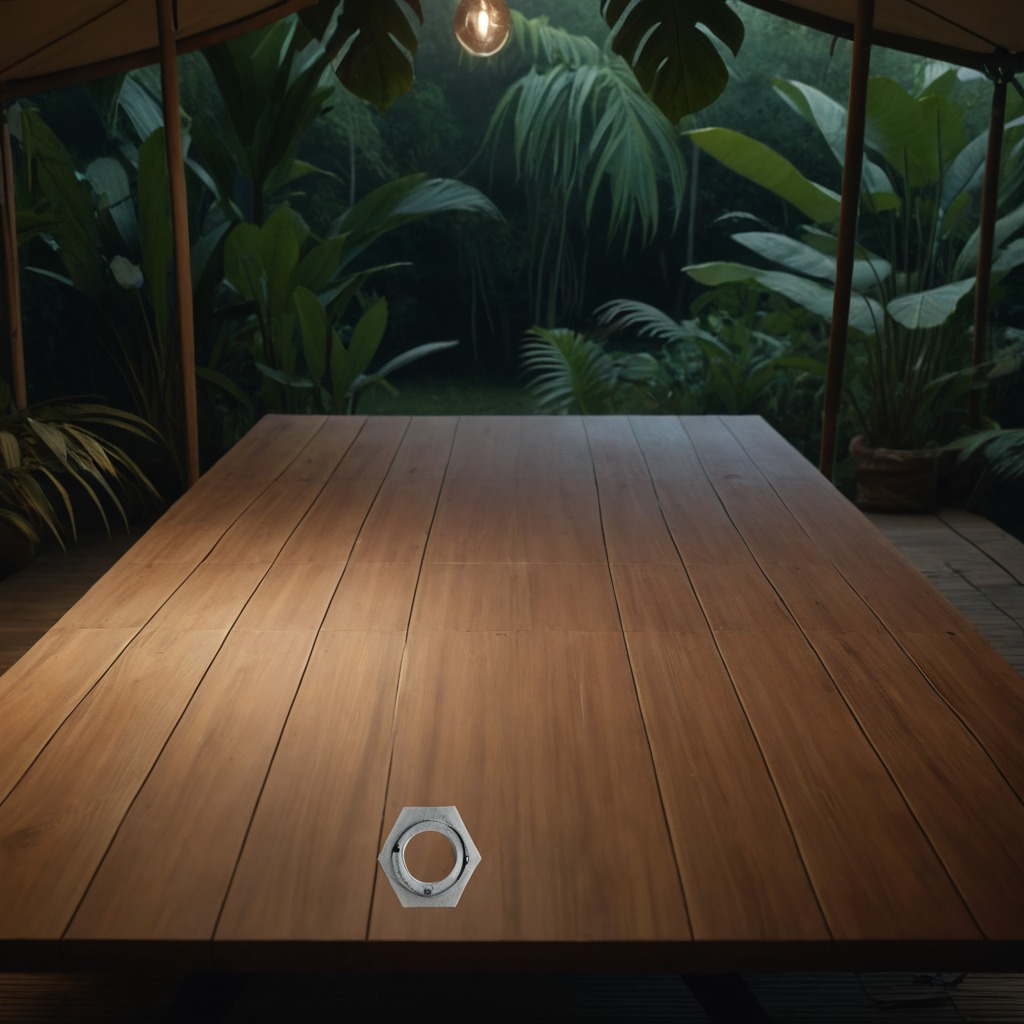
A metal nut is lying on a wooden table inside a jungle field workshop tent at night.